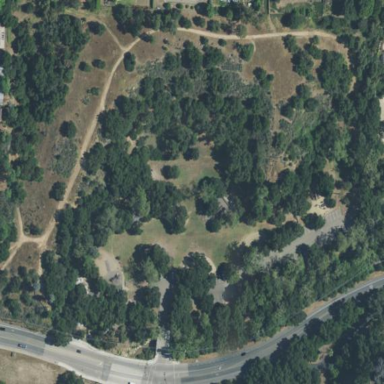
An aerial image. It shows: Park.